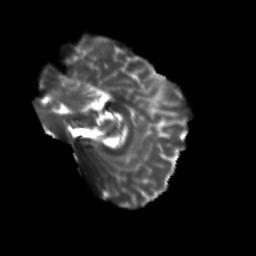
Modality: T2w
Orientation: sagittal
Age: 23
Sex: male
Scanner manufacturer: siemens
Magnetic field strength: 3 T
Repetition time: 3.5 s
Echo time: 0.104 s